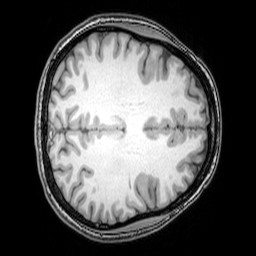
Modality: T1w
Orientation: axial
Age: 25
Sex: female
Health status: healthy
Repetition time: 0.081 s
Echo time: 0.037 s